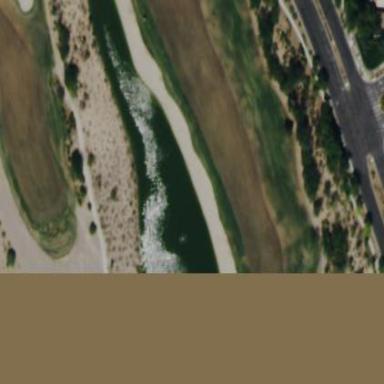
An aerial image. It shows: Golf bunker filled with sandy terrain.